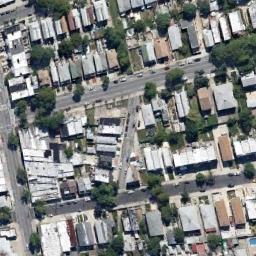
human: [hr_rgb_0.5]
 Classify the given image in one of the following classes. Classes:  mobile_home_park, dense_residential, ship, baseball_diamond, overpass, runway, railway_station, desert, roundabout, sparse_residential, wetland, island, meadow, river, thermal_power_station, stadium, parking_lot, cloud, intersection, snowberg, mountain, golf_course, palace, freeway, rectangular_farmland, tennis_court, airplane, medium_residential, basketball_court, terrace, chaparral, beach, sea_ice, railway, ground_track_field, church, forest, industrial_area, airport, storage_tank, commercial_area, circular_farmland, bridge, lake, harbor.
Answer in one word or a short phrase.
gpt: dense_residential